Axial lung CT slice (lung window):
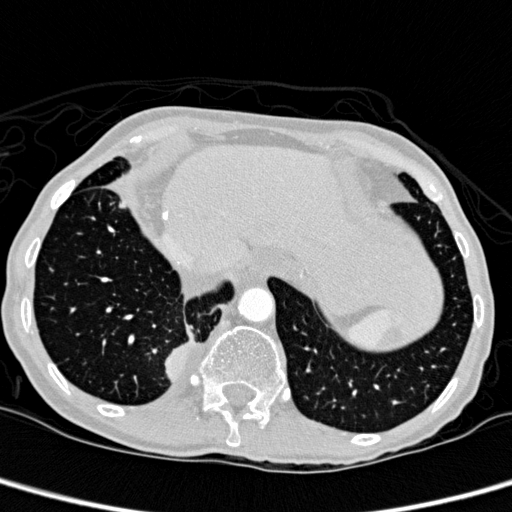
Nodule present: yes
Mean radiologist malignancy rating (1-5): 2.5